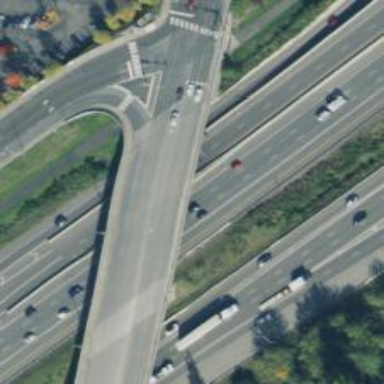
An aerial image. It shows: Primary link highway that goes over bridge.